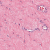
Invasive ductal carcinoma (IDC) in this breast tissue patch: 0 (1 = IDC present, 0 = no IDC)